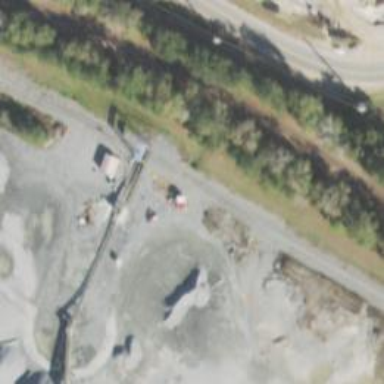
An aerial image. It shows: Railway spur line used for transporting aggregate freight.